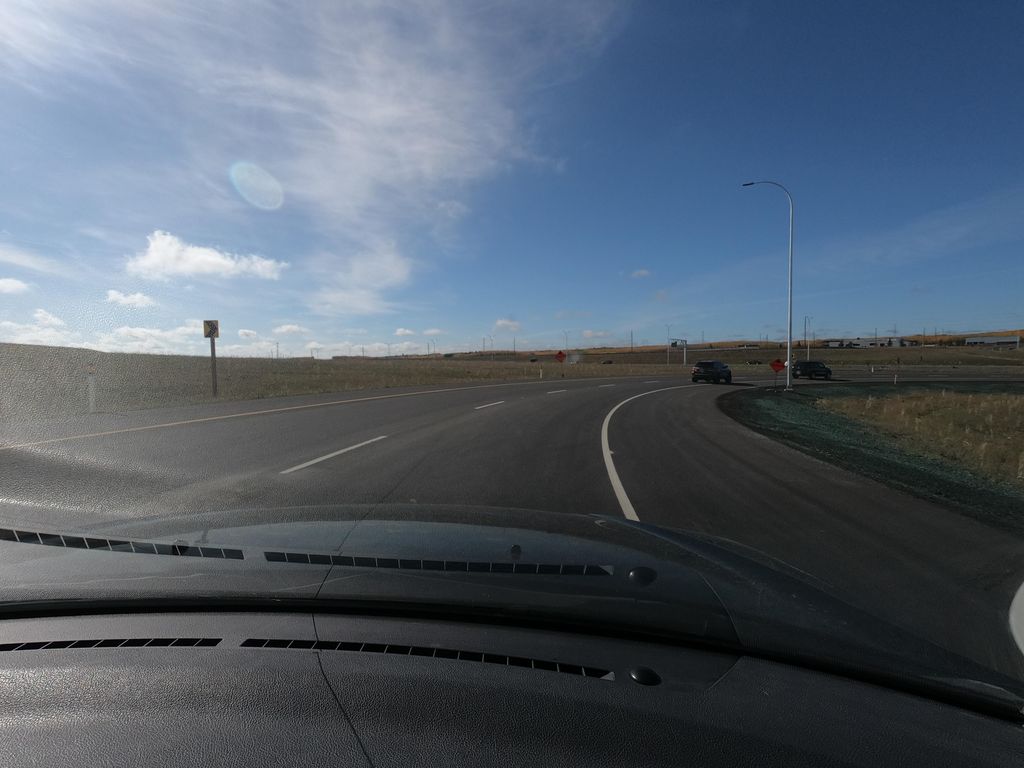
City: calgary